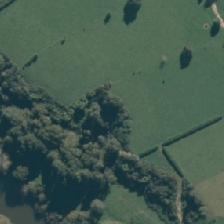
Land cover: deciduous_hardwood